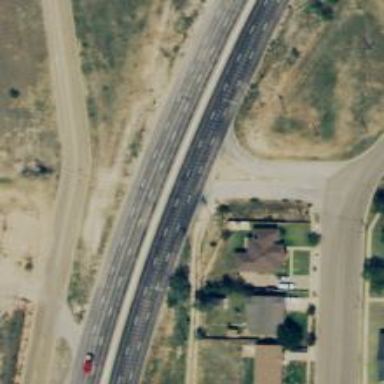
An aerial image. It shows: Primary link highway.